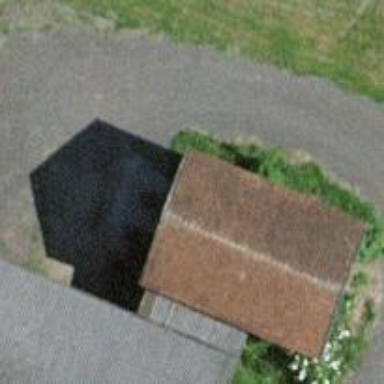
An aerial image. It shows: Farm auxiliary building.